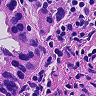
Metastatic tissue present: yes